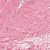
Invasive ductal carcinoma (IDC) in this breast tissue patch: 0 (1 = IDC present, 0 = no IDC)